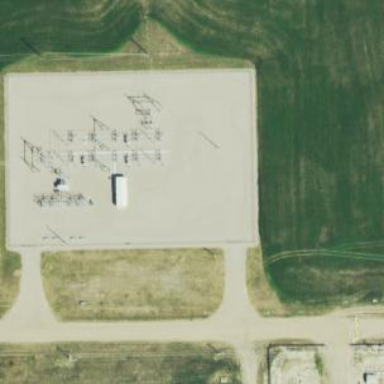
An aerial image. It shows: Switch for power supply.